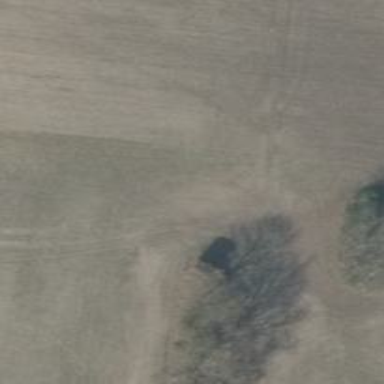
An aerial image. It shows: Hunting stand.